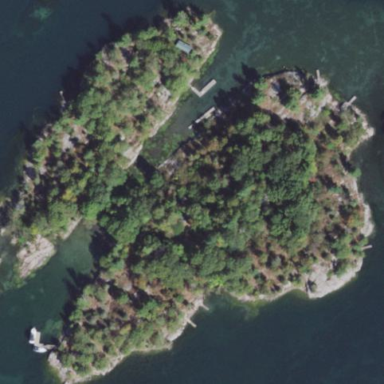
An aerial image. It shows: Islet covered with woodland.